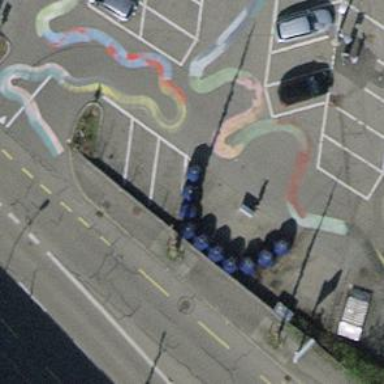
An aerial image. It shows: Recycling container in the area designated for recycling.